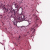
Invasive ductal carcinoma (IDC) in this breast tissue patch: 0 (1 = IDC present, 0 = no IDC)